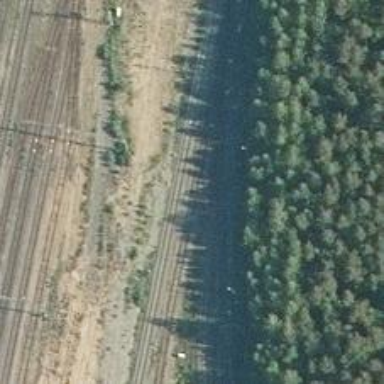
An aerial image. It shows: Railway signal.